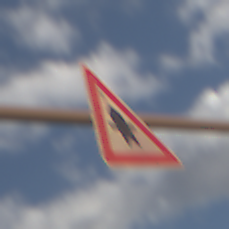
Verkehrszeichen: Vorfahrt
Umgebung: Outdoor, Nature
Tageszeit: Midday
Wetter: PartlyCloudy
Licht: Natural
Jahreszeit: NotSpecified
Kontrast: LowContrast